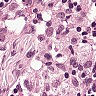
Metastatic tissue present: no